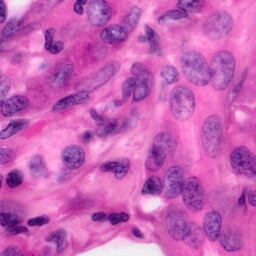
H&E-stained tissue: Pancreatic